Question: I try to use C# ArrayList to return a list of COM objects (developed in C#) and use this list of COM object in VBA (Excel 2007, .NET 4)
I have 3 C# functions that I call from Excel (VSTO project)
'''
public ArrayList GetSimpleArray()
{
ArrayList arr = new ArrayList();
arr.Add(3);
arr.Add(2);
return arr;
}
public ArrayList GetComplexArray()
{
ArrayList arr = new ArrayList();
arr.Add(new Fund() { Id = "2" } );
arr.Add(new Fund() { Id = "3" });
return arr;
}
public IFund GetComplexObject()
{
return new Fund() { Id = "2" };
}
'''
with Fund and IFund defined:
'''
[ComVisible(true)]
public interface IFund
{
string Id { get; set; }
string Name { get; set; }
}
[ComVisible(false)]
public sealed class Fund:IFund
{
public string Id { get; set; }
public string Name { get; set; }
public Fund()
{
}
public Fund(string id, string name)
{
this.Id = id;
this.Name = name;
}
}
'''
In Excel I have:
'''
Public Sub GetComObject()
Call InitVSTOAddIn ' Initialise automationObject
Dim complexObject
Set complexObject = automationObject.GetComplexObject()
Dim simpleArray
Set simpleArray = automationObject.GetSimpleArray()
Dim complexArray
Set complexArray = automationObject.GetComplexArray()
End Sub
'''
complexObject and simpleArray have the value I am looking for (complexObject is an object with an Id and a Name, simpleArray is an ArrayList with 2 elements "3" and "2").
The problem is for complexArray. It is an ArrayList with 2 items but each item is "No Variables" (see picture attached)

Do you know why?
Is there a way to return in C# a list of COM objects and use them in VBA ?
Is it good practice to do things like this or is there a better way to use C# objects in VBA ?
Thanks for your help
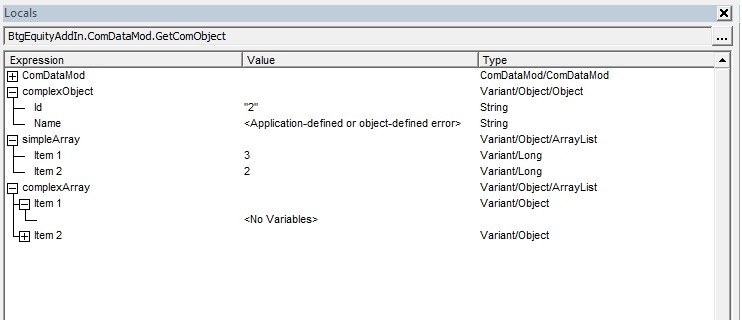
Answer: I Found a way to solve this issue by creating a IListFund which contains a property IFund[] ListFund
'''
[ComVisible(true)]
public interface IListFund
{
public IFund[] ListFund { get; set; }
}
'''
I can then have in excel:
'''
Public Sub GetComObject()
Call InitVSTOAddIn ' Initialise automationObject '
Dim complexObject As ComEqd.IListFund
Dim complexArr() As ComEqd.IFund
Set complexObject = automationObject.GetComplexObject()
complexArr = complexArr.ListFund
End Sub
'''